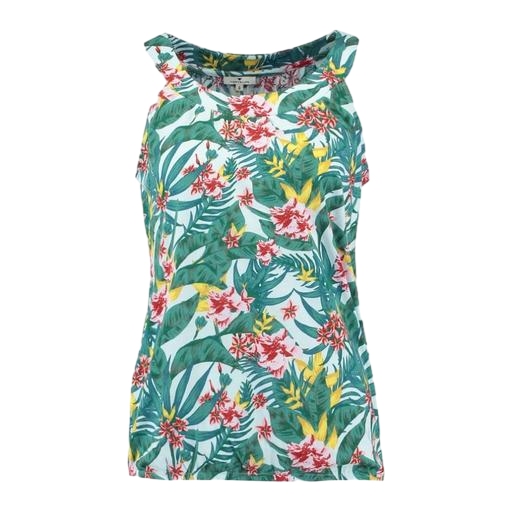
green sleeveless floral-print shirt, multicolor floral-print t-shirt only macy, green jungle print racerback tank, white background